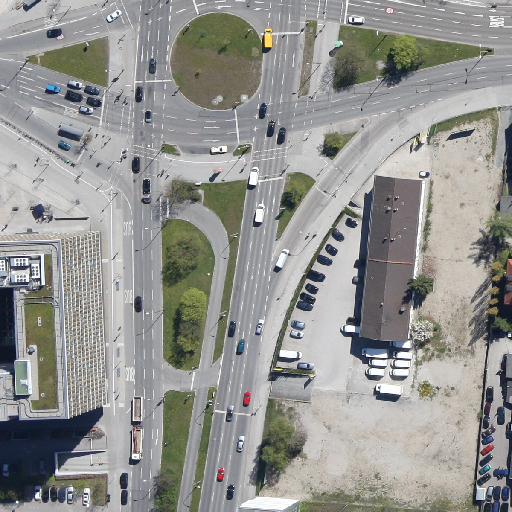
Referring expression: car in the parking area